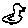
Label: bird